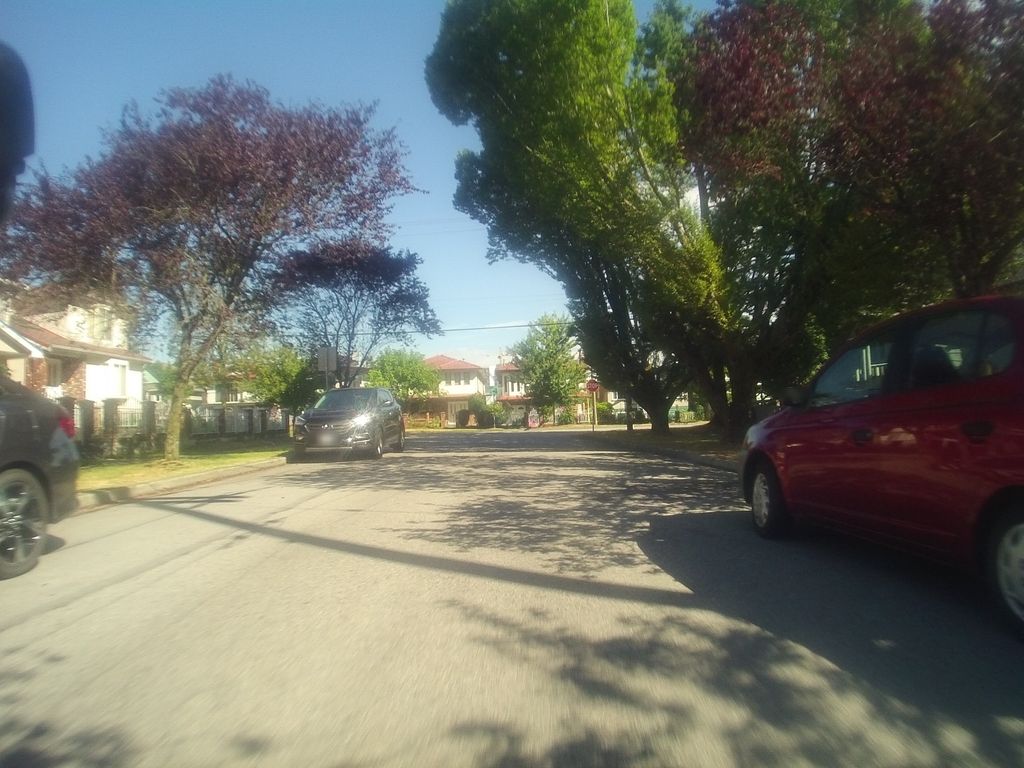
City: vancouver